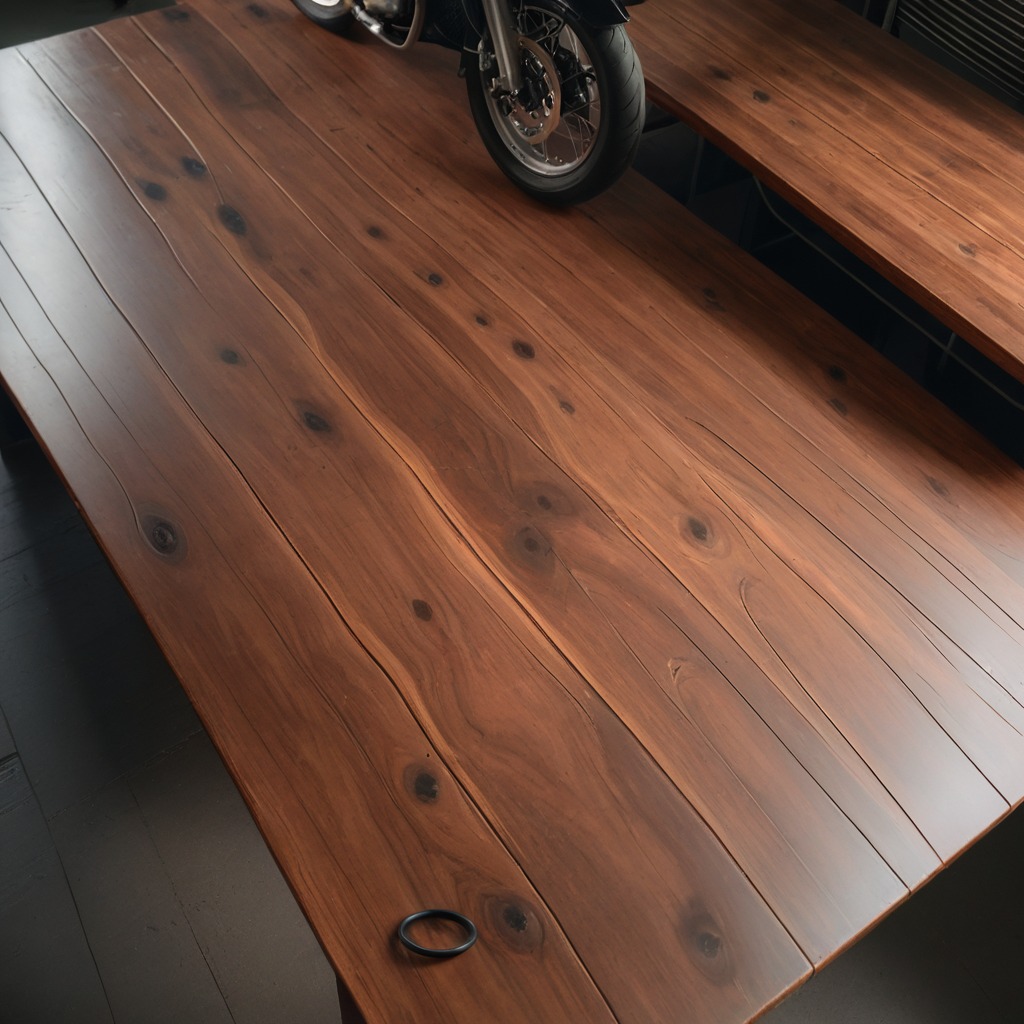
A rubber O-ring lies on the wooden table in the vintage motorcycle garage.